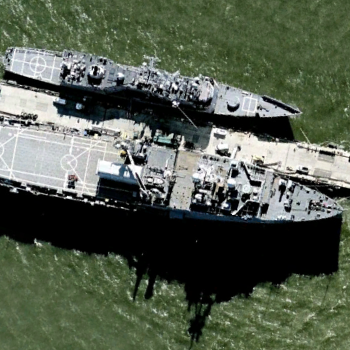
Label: combat